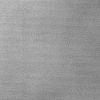
Atmospheric dust classification: dusty